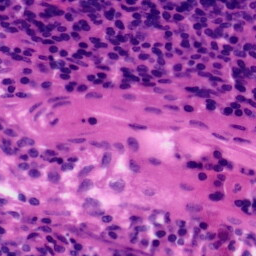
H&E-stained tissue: Tonsil